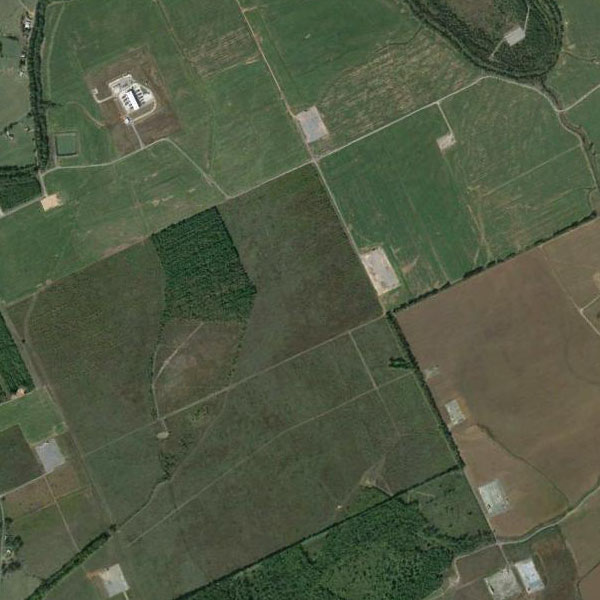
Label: Farmland